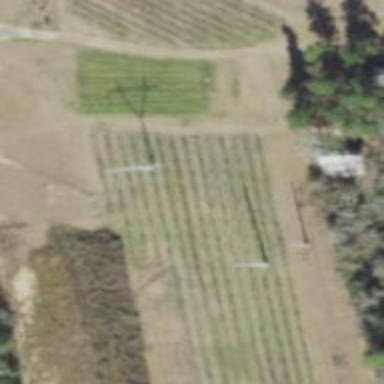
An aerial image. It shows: Plant nursery with trees.